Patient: sex M, age 35
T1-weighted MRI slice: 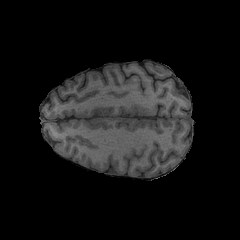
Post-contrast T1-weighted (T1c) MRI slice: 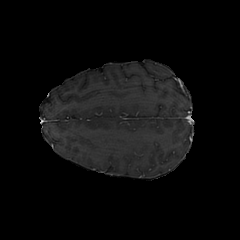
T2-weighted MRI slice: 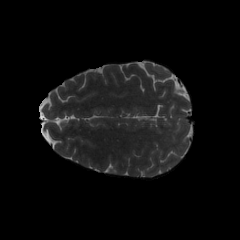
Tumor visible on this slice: no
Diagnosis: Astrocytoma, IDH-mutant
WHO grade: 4